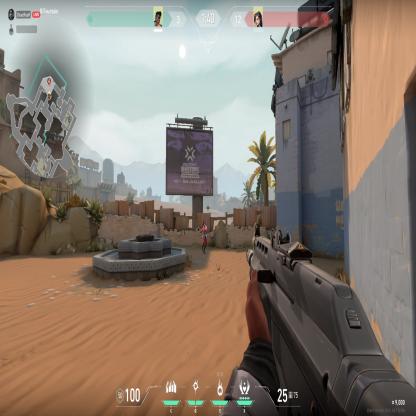
Label: enemy